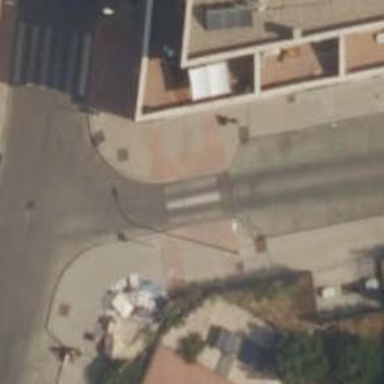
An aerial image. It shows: Uncontrolled zebra crossing on the road.